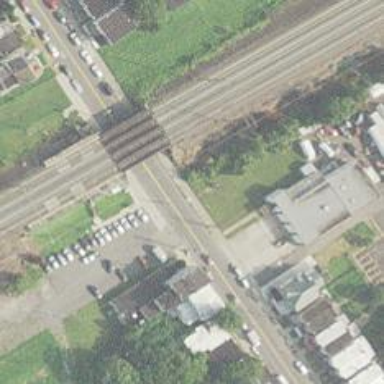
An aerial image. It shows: Bridge with electrified railway tracks featuring contact line.